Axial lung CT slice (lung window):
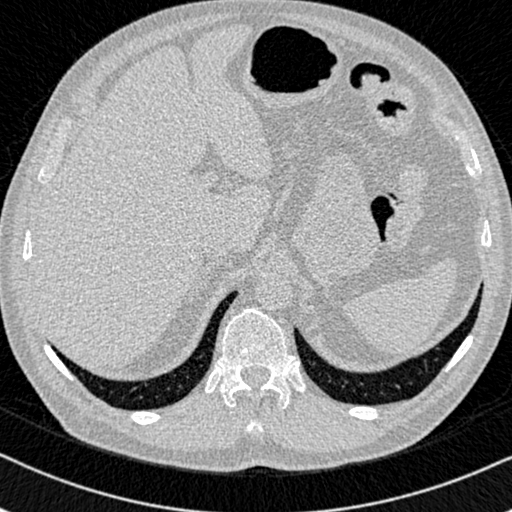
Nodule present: no